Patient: sex F, age 82
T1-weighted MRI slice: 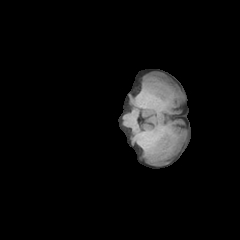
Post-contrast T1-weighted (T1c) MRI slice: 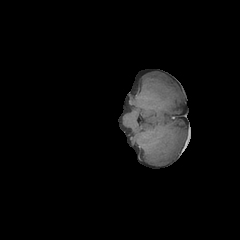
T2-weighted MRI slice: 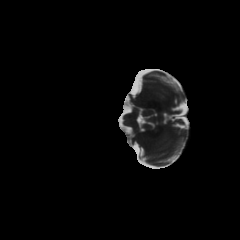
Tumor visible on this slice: no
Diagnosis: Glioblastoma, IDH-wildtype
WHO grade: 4